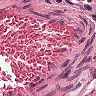
Metastatic tissue present: no